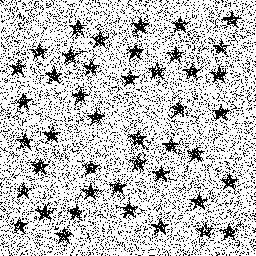
Squares: 0
Triangles: 0
Stars: 44
Total shapes: 44